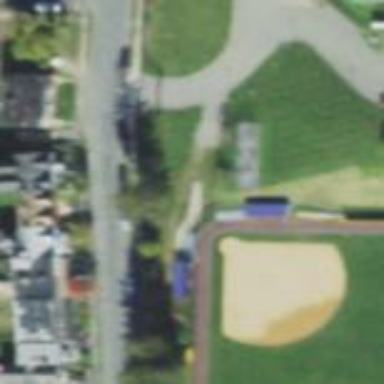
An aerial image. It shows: Baseball pitch for leisure land.